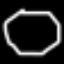
Label: octagon